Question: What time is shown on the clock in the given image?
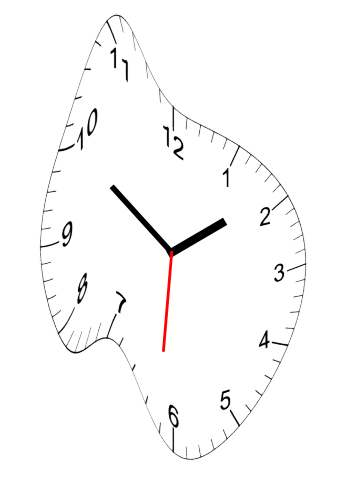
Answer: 01:50:31